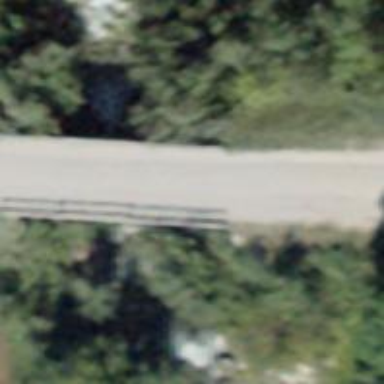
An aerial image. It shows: Track road with bridge.